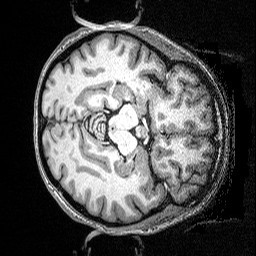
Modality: T1w
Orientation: axial
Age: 42
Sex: female
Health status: healthy
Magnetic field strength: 3 T
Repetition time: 2.53 s
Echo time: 0.00331 s